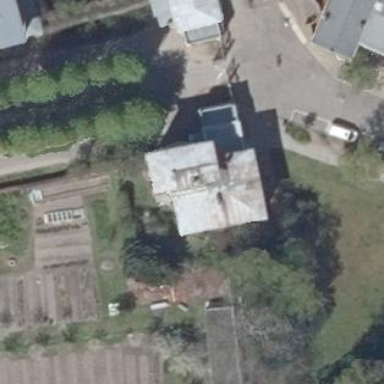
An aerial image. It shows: Historic building.